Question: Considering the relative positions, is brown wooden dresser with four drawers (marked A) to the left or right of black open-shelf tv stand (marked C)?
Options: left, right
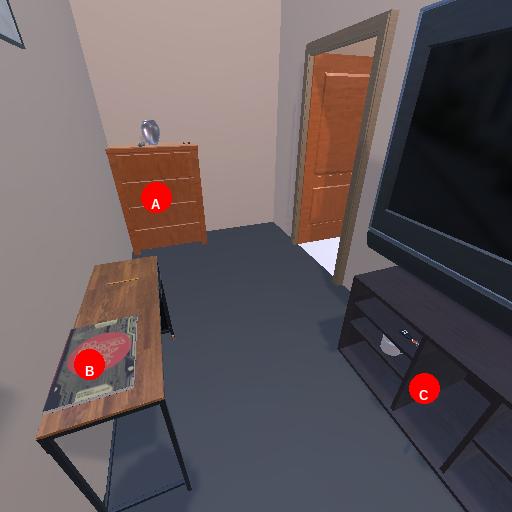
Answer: left